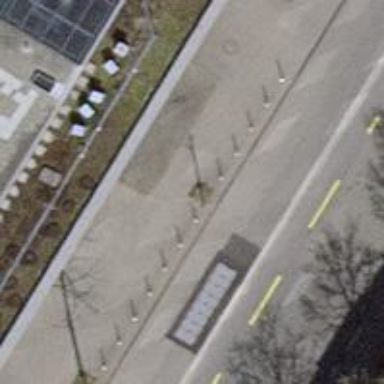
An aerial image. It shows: Bollard.